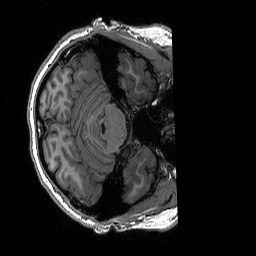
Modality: T1w
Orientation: axial
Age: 20
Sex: female
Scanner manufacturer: siemens
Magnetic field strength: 3 T
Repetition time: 2.53 s
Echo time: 0.0033 s